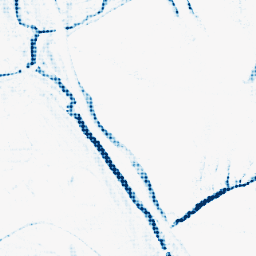
Category: morphological
Decomposition family: morphological_rect
Decomposition parameters: operation: closing
width: 10
height: 5
Upsampling method: sinc_blackman
Upsampling parameters: scale: 8
kernel_size: 8
Upsampling scale: 8